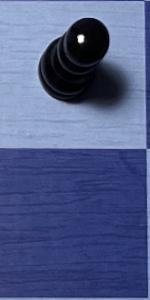
Label: Empty